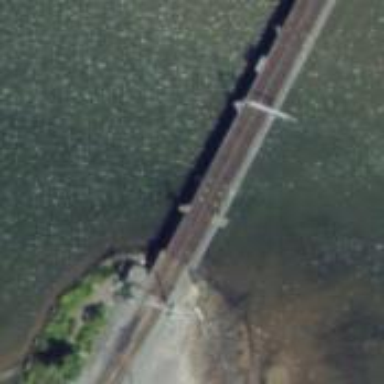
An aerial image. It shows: Beam bridge for railways with electrified contact lines.